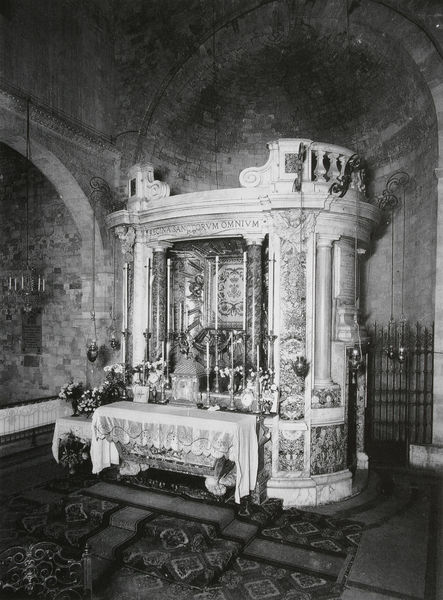
Titel: Altar in der Cappella delle Reliquie
Künstler: Luigi Vanvitelli
Standort: Ancona
Institution: San Ciriaco
Schlagwörter: gemälde, weiß, blumen, grau, lampen, marmor, raum, schwarz, säule, säulen, tisch, zeichnung, zimmer, tuch, muster, ornament, teppich, wand, barock, stein, tischdecke, brüstung, gitter, kirche, boden, kelch, decke, spitzen, leuchte, oval, rund, relief, schrift, bogen, italien, russland, kuppel, treppe, inschrift, verzierung, kerzen, kronleuchter, leuchter, geländer, stufe, stufen, gemach, foto, fotografie, photographie, nische, gewölbe, balustrade, schwarzweiss, buchstaben, kranz, altar, kapitell, photo, fries, sims, kerzenleuchter, gesims, voluten, manierismus, apsis, monstranz, weihrauch, chor, kapelle, konche, kitsch, borde, steinboden, schrein, gesamtkunstwerk, aufnahme, kandelaber, mamor, latein, tabernakel, mensa, katholisch, antependium, altardecke, altartuch